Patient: sex M, age 61
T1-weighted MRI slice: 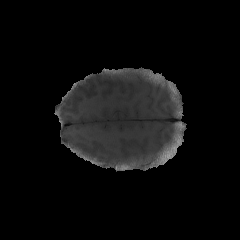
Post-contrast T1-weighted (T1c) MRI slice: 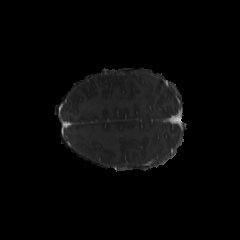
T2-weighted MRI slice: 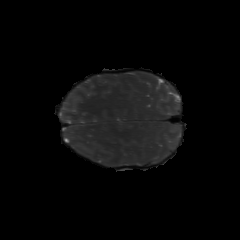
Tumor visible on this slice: no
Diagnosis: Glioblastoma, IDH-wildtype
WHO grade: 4